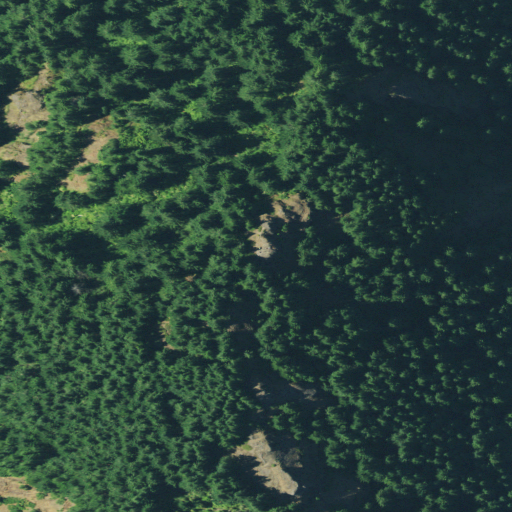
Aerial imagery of mountain in Oregon named Mount June containing evergreen forest and shrub